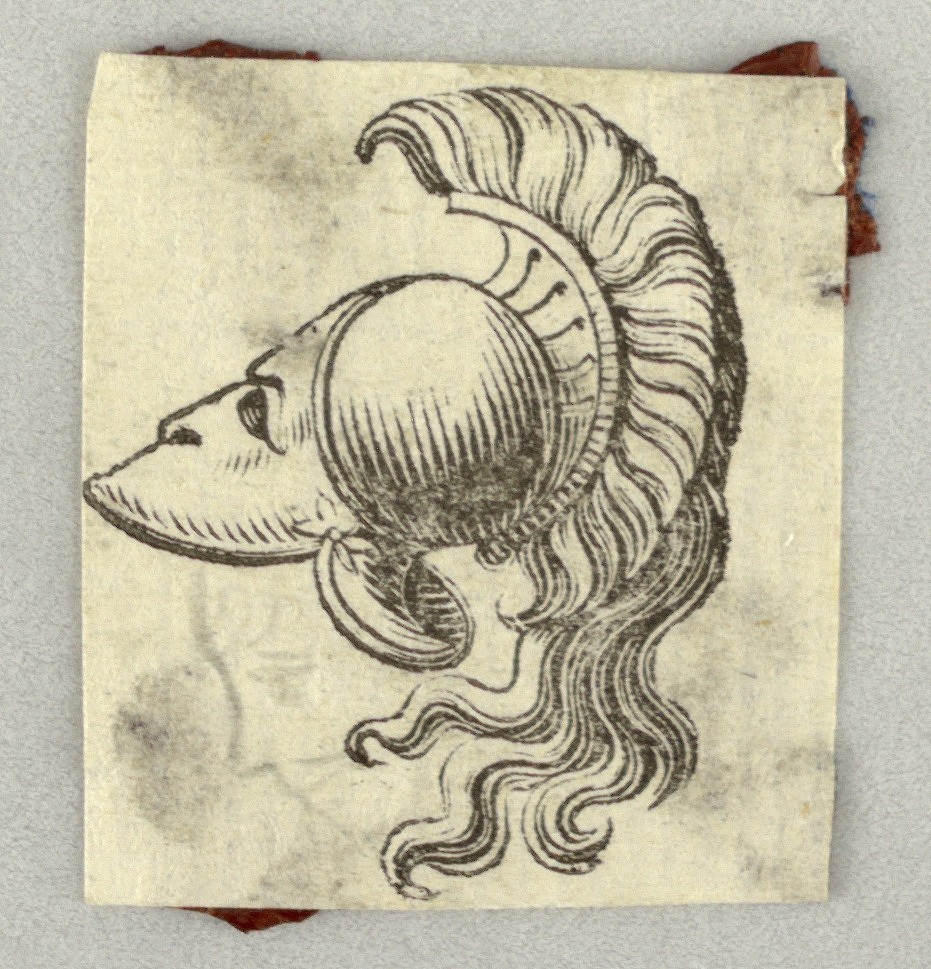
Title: Wood Engraving. Vignette.
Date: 1800–1830
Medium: Engraving and etching
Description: Classical helmet.